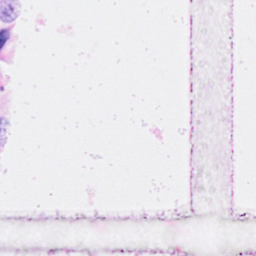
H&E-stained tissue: Breast